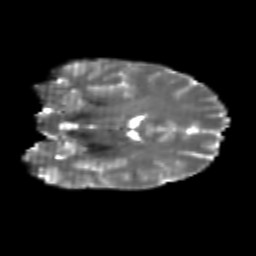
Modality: T2w
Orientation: coronal
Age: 22
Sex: female
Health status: healthy
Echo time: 0.074 s